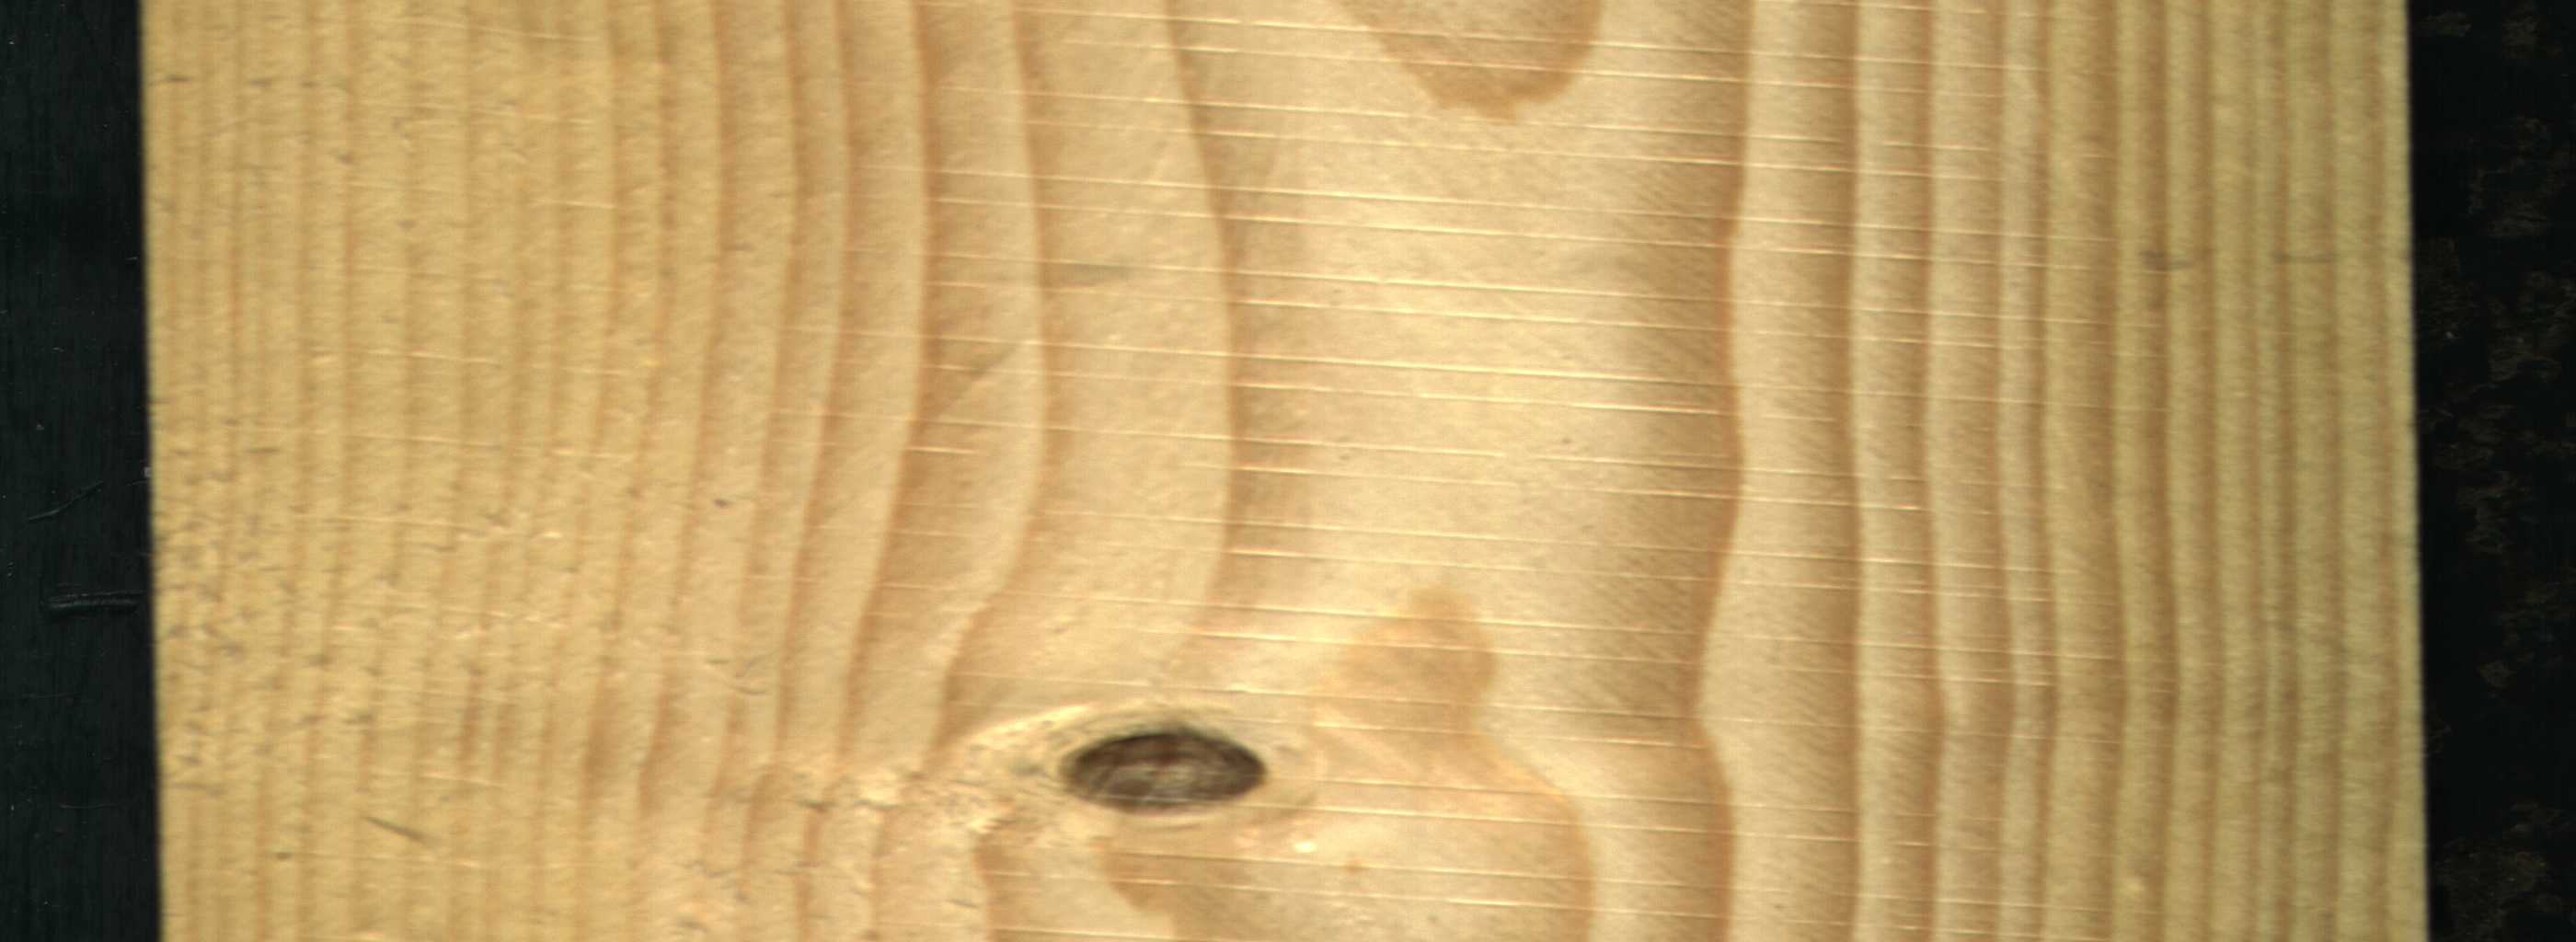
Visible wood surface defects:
Live_Knot